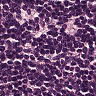
Metastatic tissue present: no